Field crop: tomato
Growth stage: 1
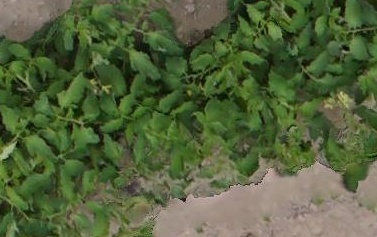
Species: tomato